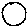
Label: circle